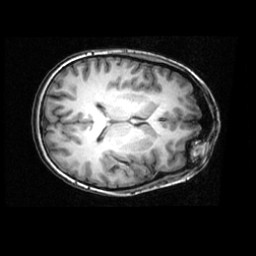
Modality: T1w
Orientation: axial
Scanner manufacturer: ge
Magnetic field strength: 3 T
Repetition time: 0.01221 s
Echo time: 0.005168 s